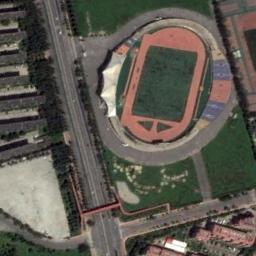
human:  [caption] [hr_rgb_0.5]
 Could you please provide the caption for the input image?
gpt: There are many roads beside the stadium .

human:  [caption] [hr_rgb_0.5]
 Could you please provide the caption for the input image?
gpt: The stadium is next to some buildings and trees .

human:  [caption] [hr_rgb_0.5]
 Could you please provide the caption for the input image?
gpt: Oval gymnasium is surrounded by lawns and is a road away from residential areas .

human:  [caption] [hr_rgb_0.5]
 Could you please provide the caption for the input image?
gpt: This stadium has a row of white signs on each side .

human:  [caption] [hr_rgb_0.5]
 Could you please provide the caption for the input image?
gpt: There are some green trees and lawns beside the stadium .